Question: I need to know how I can achieve this with css or by just creating image slices. See the attached image, the buttons are diagonal and if I slice one button the corner of it overlaps the other button. I'm not sure how I can achieve this. Can someone please advise. I need to do achieve this so it is compatible with IE 8.
Thank you!
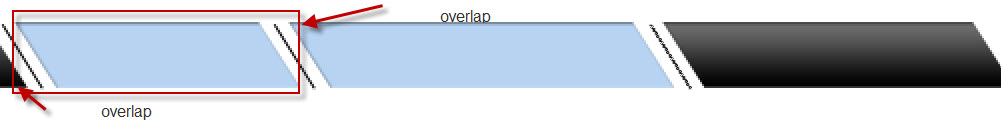
Answer: Here is a basic example.
I use 'transform:skew(30deg);', and the ':after' pseudo element.
<URL>
'''
<div></div>
<div></div>
<div></div>
'''
'''
div {
width:100px;
height:40px;
background-color:blue;
border:1px solid black;
-webkit-transform:skew(30deg);
-moz-transform:skew(30deg);
-o-transform:skew(30deg);
transform:skew(30deg);
display:inline-block;
margin:10px;
}
div:after {
content:'';
height:100%;
width:2px;
position:relative;
left:110px;
background:black;
display:inline-block;
}
'''